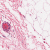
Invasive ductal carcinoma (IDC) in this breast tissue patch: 0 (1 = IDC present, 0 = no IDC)